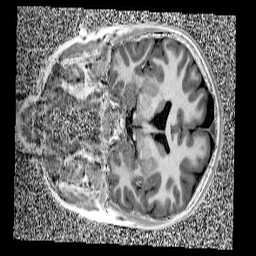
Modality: UNIT1
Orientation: coronal
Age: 10
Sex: male
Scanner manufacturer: siemens
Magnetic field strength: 3 T
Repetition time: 4 s
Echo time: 0.00299 s